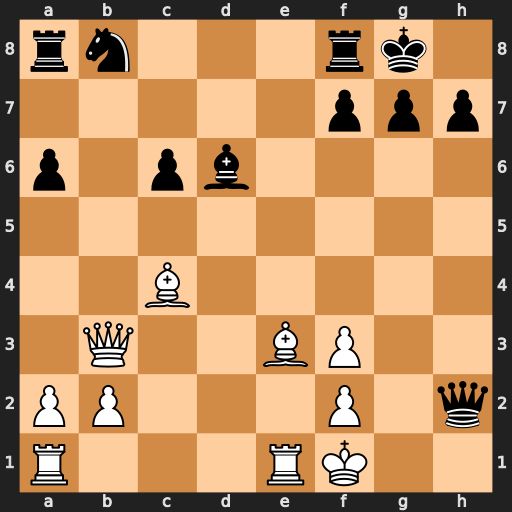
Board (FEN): rn3rk1/5ppp/p1pb4/8/2B5/1Q2BP2/PP3P1q/R3RK2
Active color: w
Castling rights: -
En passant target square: -
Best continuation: Qb7 Qh3+ Ke2 Nd7 Rh1 Bh2 Rxh2 Qxh2 Qxd7